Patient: sex M, age 62
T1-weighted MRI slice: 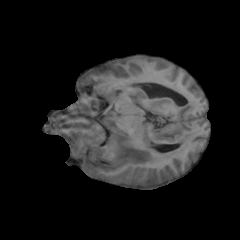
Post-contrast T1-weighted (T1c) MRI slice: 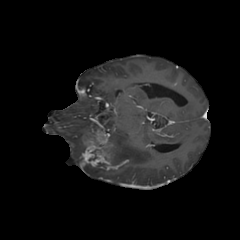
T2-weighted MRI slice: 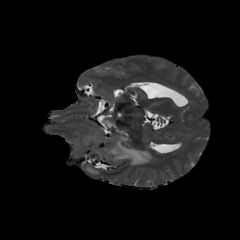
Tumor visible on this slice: yes
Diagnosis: Glioblastoma, IDH-wildtype
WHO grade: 4